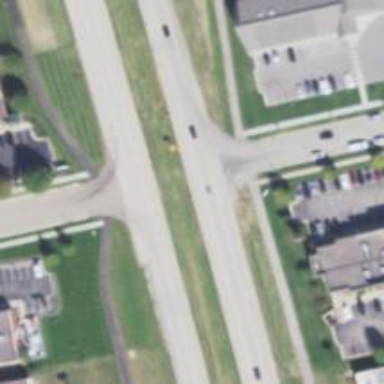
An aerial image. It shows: Primary highway with separate sidewalk and cycle track.